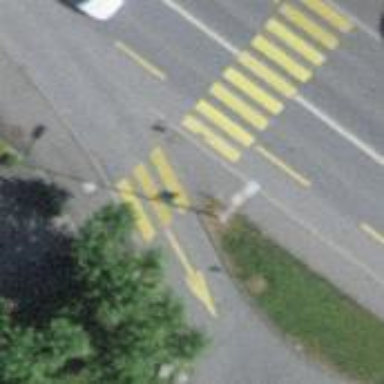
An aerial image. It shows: Marked crossing on the road.